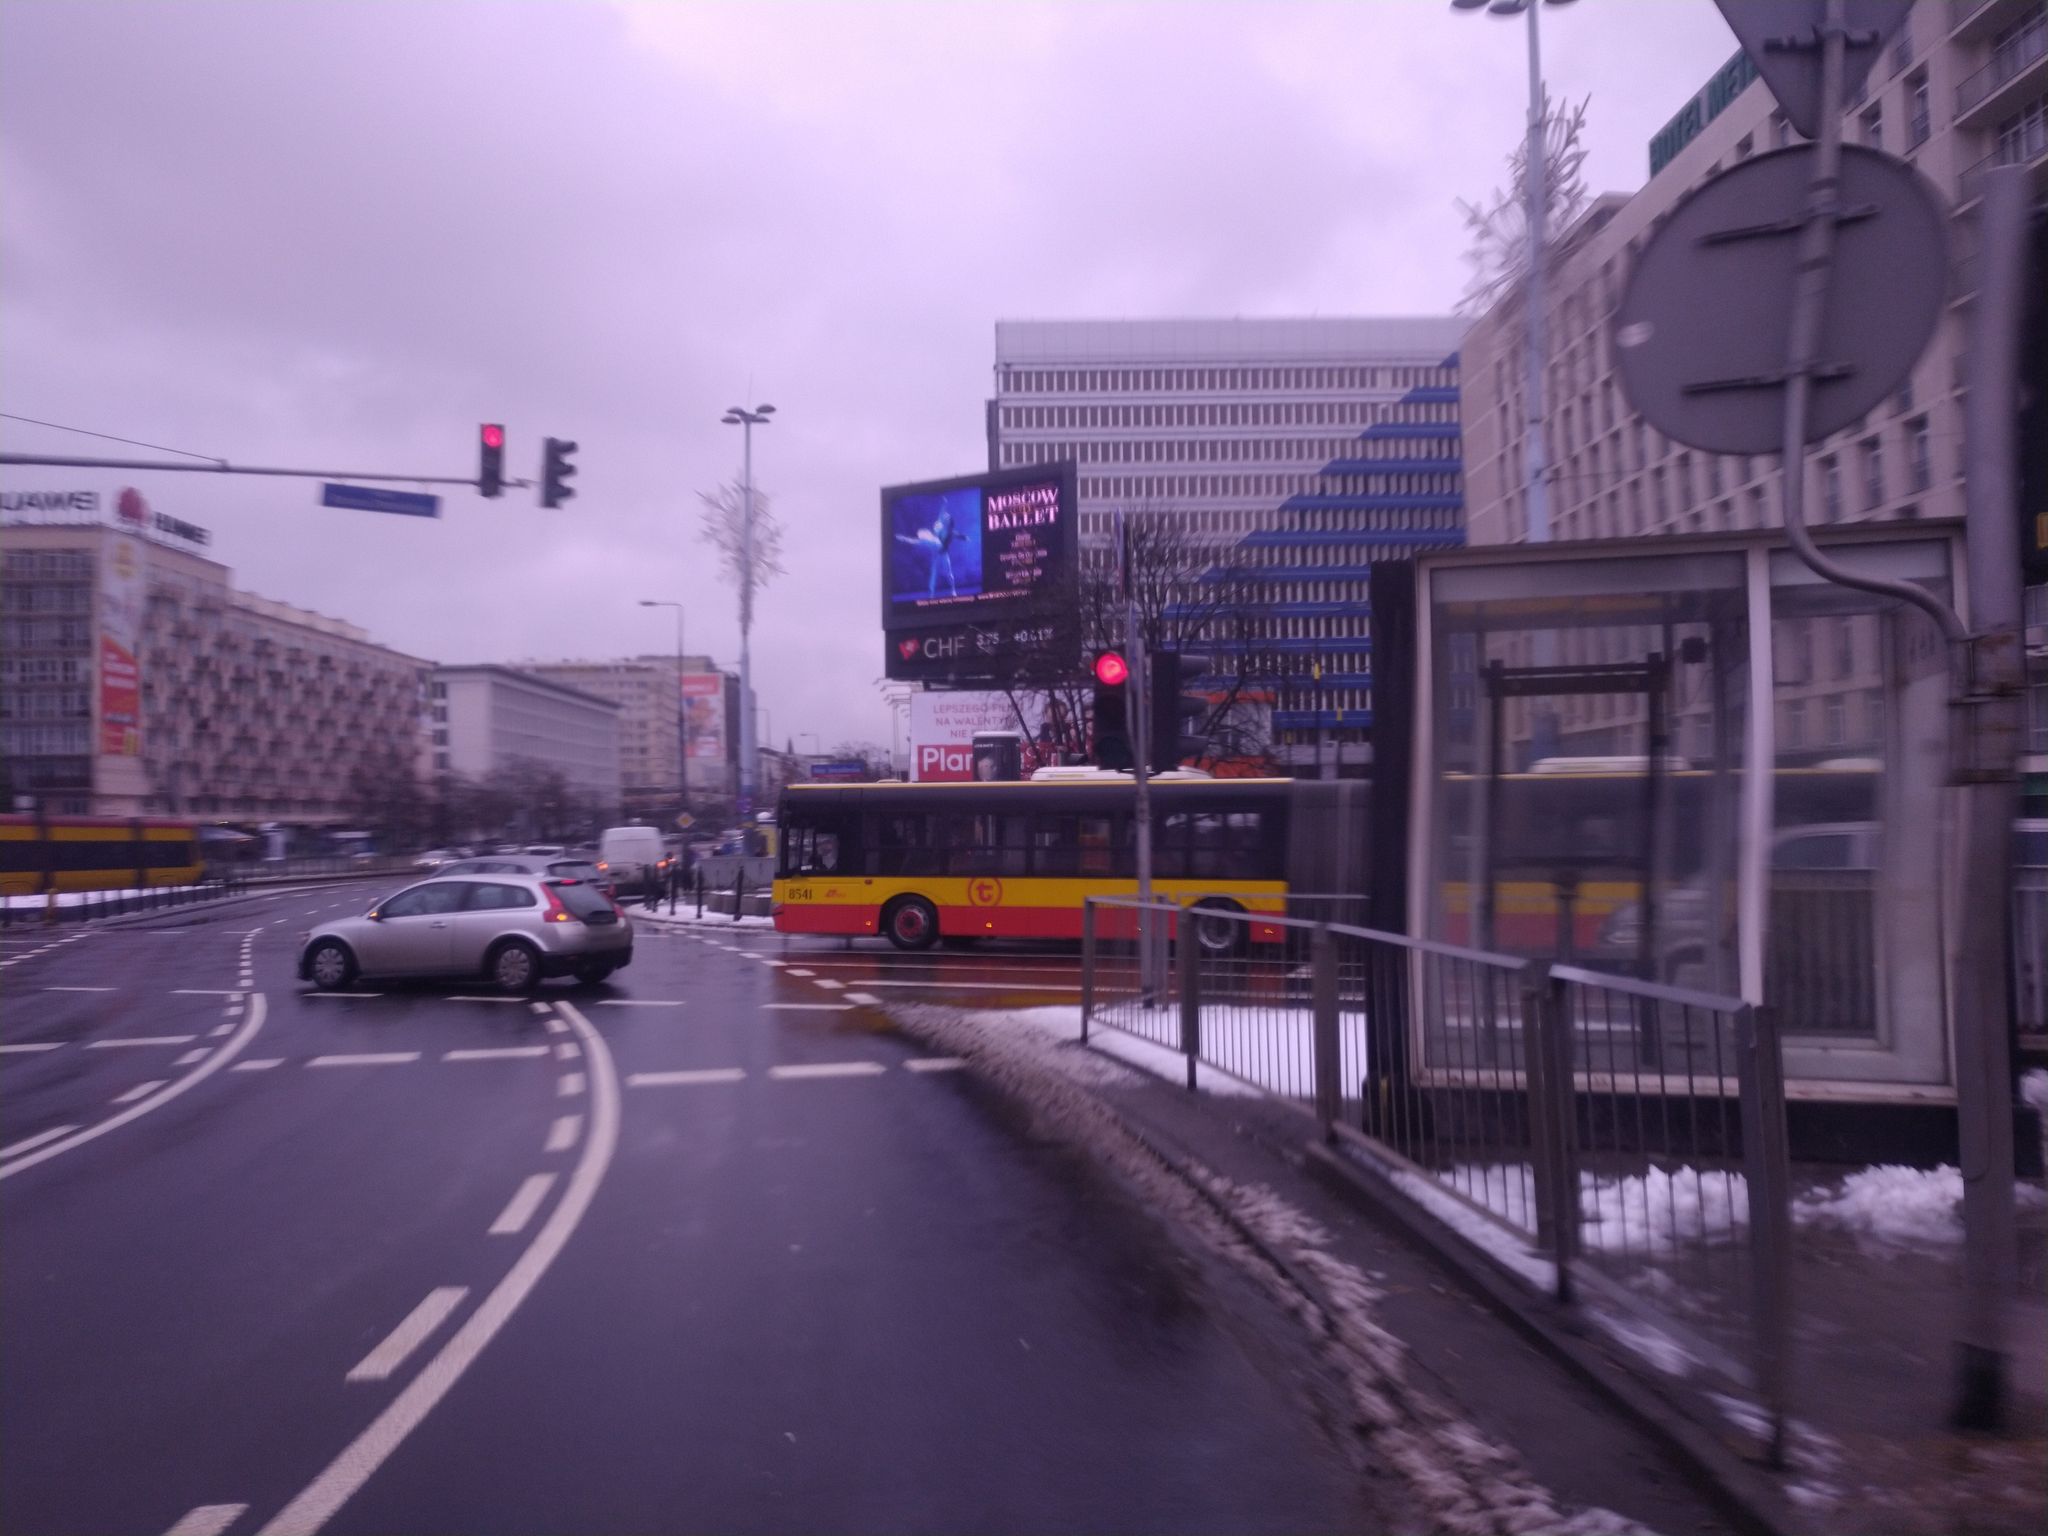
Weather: snowy
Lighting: day
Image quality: good
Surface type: cycling surface
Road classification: elevator
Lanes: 4
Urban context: urban centre
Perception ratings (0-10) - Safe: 4.87, Lively: 7.93, Beautiful: 6.17, Boring: 0.5, Depressing: 1.71, Wealthy: 5.62